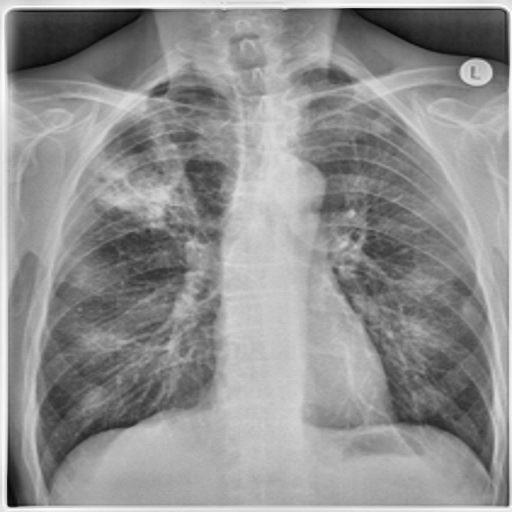
Finding: TUBERCULOSIS